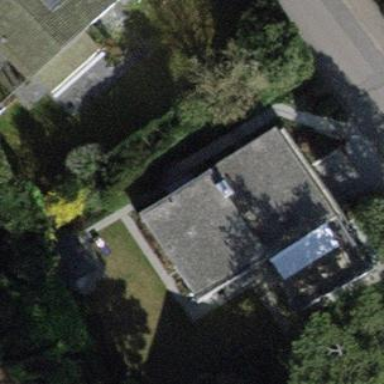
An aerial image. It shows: Detached building with flat roof.